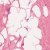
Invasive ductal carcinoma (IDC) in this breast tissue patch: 0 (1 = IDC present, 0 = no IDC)